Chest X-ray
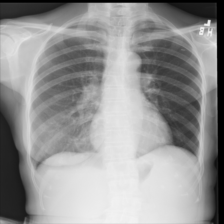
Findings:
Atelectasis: negative
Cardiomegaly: negative
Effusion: negative
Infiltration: negative
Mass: negative
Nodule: negative
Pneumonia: negative
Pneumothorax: negative
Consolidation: negative
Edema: negative
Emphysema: negative
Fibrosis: negative
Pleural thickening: negative
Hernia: negative